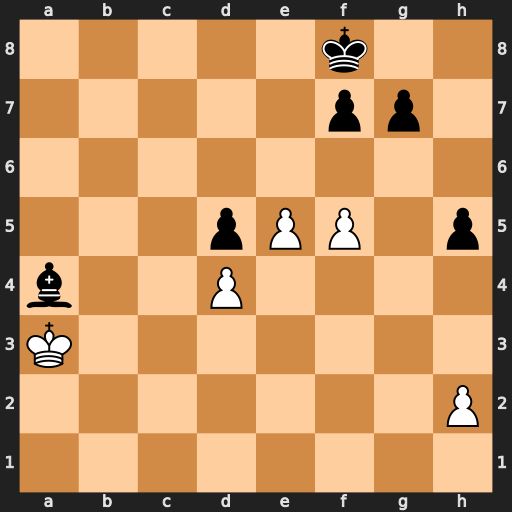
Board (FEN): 5k2/5pp1/8/3pPP1p/b2P4/K7/7P/8
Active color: w
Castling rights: -
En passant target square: -
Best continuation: Kxa4 g6 fxg6